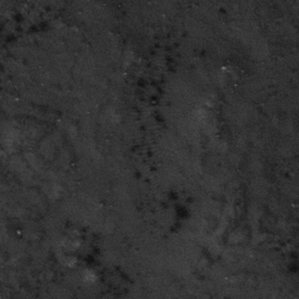
Label: frost